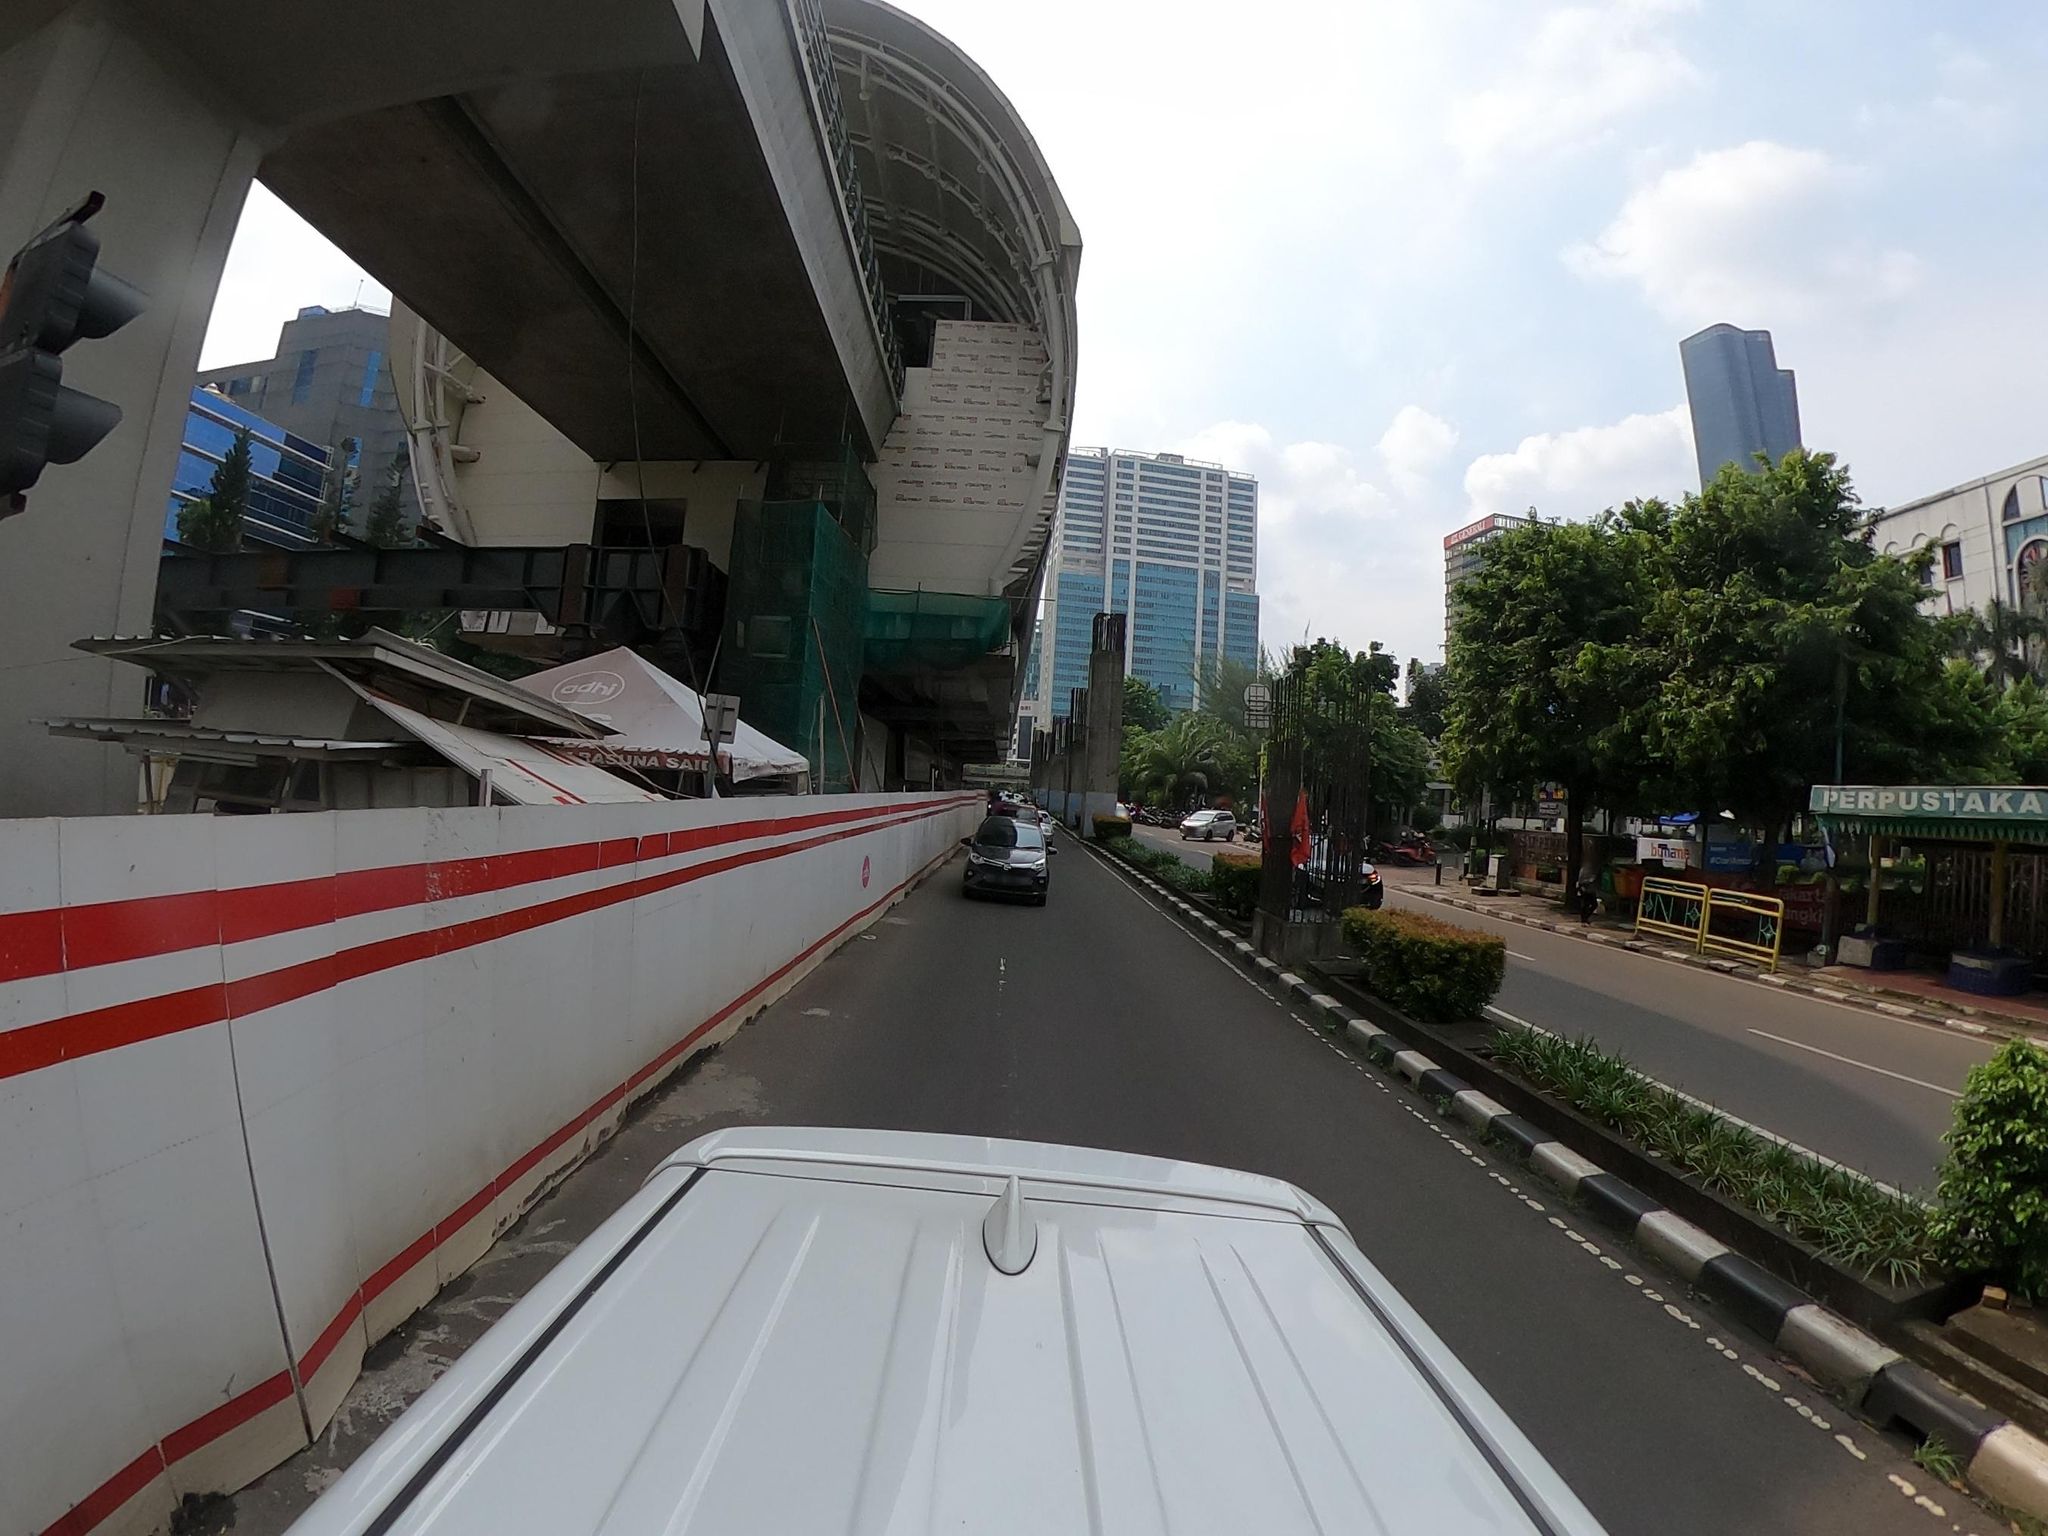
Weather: cloudy
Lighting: day
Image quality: good
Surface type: driving surface
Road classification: primary
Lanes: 2
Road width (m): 7
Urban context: urban centre
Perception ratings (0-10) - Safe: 3.03, Lively: 8.68, Beautiful: 1.32, Boring: 1.61, Depressing: 3.32, Wealthy: 6.49